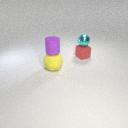
large yellow rubber sphere in front of small red rubber cube